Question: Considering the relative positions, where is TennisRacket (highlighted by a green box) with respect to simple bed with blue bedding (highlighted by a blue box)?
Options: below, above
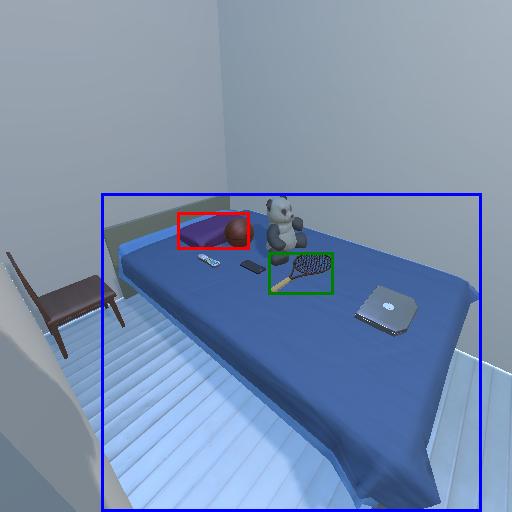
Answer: below